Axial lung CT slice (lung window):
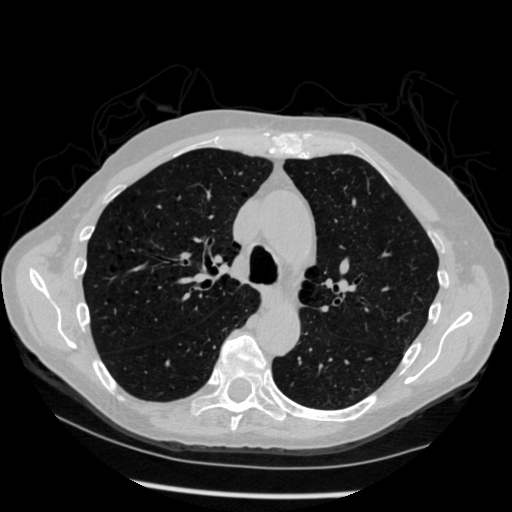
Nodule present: no